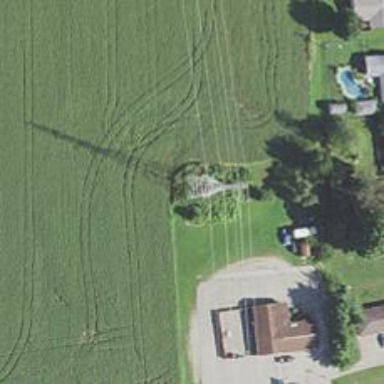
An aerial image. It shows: Power tower.